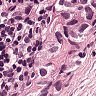
Metastatic tissue present: yes